Interaction volume radius: 5 \u00c5
Interaction volume height: 35 \u00c5
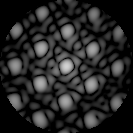
Disorder parameter: 0.1283